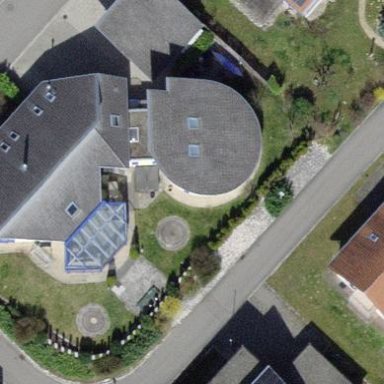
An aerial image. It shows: Simple and straightforward house.